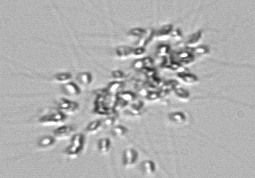
Label: Chaetoceros_didymus_TAG_external_flagellate